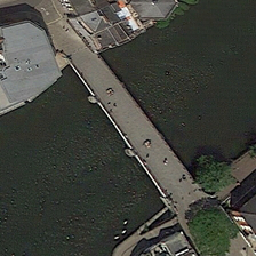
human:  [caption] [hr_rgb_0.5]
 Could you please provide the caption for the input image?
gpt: Next to the bridge is a block without driveways.

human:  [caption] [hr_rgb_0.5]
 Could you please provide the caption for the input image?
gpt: There are pedestrians and cars in one lane.

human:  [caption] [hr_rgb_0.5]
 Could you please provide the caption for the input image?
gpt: There are pedestrians and cars in one lane.

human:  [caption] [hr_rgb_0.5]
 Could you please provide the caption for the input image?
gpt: There are pedestrians and cars on the bridge without lanes.

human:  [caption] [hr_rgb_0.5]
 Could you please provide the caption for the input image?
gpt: There is a block next to the bridge and there is no driveway.